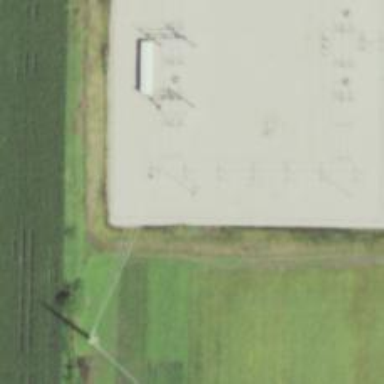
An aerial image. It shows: Mast designed for lightning protection with appropriate tower type.